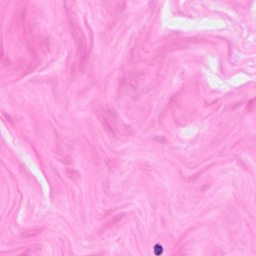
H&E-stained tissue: Breast